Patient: sex F, age 58
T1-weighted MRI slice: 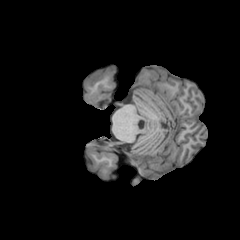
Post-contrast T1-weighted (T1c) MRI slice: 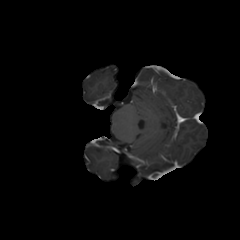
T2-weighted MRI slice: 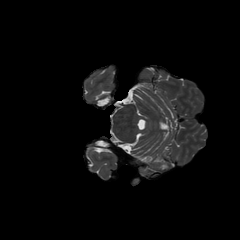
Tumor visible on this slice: no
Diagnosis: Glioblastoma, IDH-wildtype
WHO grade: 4